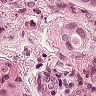
Metastatic tissue present: yes